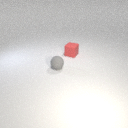
small gray rubber sphere in front of small red rubber cube